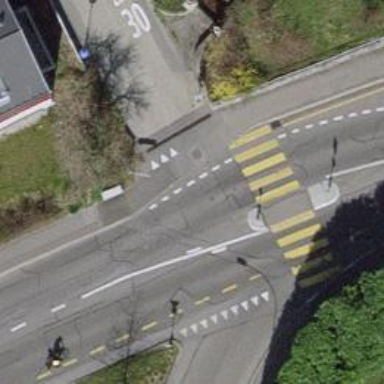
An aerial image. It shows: Zebra crossing with pedestrian island.